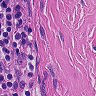
Metastatic tissue present: no